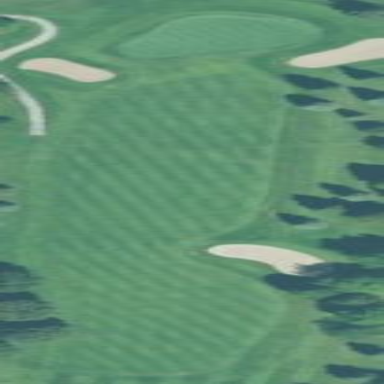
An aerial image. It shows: Rough area on grassy golf course.